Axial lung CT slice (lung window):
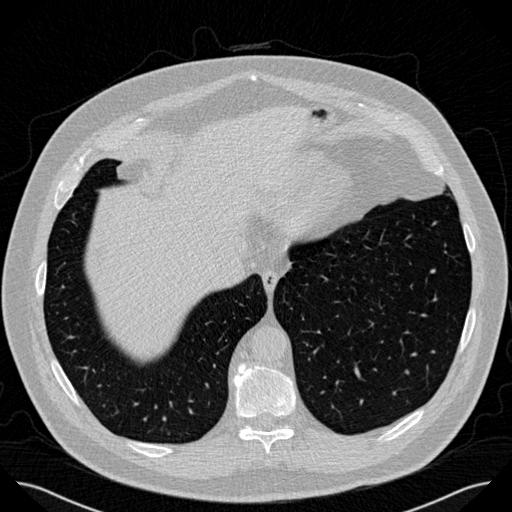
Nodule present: no